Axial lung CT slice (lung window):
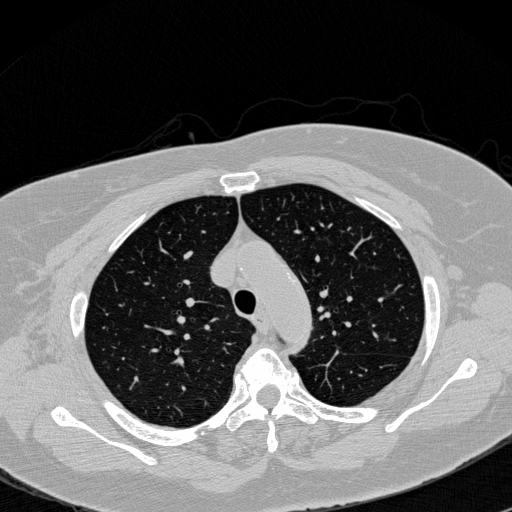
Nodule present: no